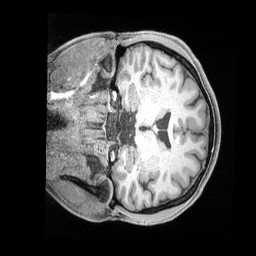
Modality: T1w
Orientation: coronal
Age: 38
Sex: female
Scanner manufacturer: siemens
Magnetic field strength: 3 T
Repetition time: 2 s
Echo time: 0.00211 s